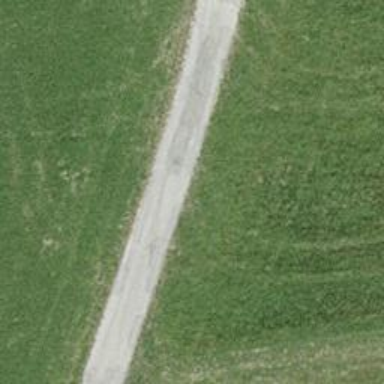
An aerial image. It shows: Asphalt track suitable for forestry vehicles with top-grade surface.